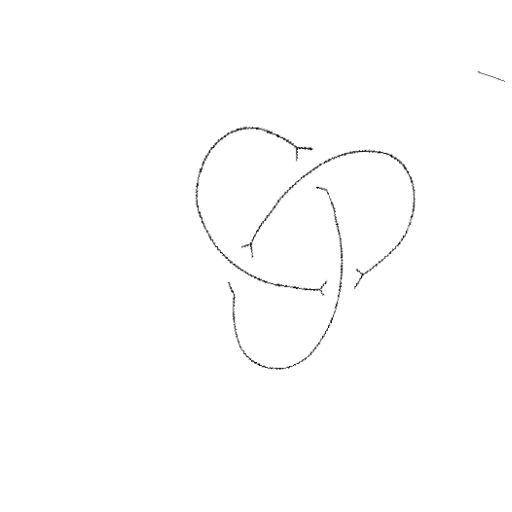
Crossing number: 3